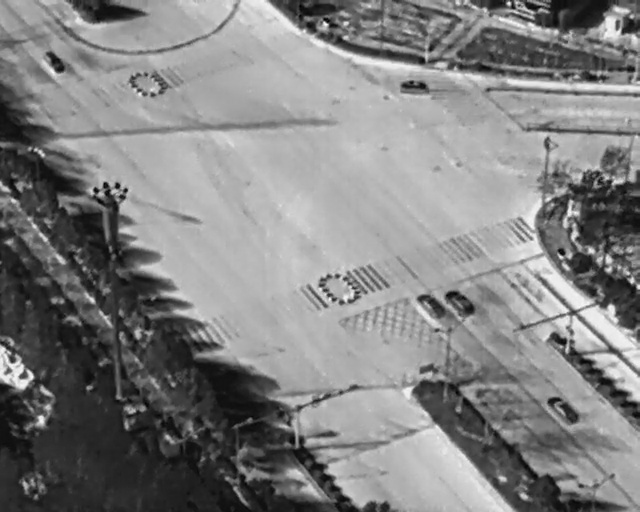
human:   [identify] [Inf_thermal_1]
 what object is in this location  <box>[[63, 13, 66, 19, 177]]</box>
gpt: <ref>1 small car at the top</ref>

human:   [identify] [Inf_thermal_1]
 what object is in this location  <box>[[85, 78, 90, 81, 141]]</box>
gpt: <ref>1 small car at the bottom right</ref>

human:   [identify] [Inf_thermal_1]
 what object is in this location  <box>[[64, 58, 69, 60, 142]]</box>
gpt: <ref>1 small car at the center</ref>

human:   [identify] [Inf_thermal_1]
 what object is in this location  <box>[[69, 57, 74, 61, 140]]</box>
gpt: <ref>1 small car at the right</ref>

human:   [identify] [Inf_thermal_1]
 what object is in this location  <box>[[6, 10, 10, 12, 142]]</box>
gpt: <ref>1 small car at the top left</ref>